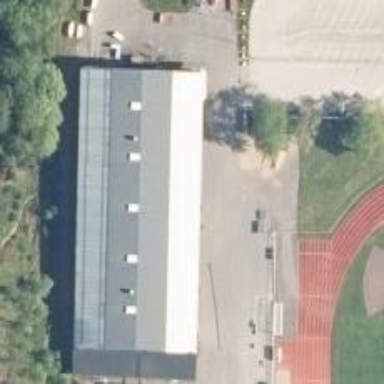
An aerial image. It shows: Building serving as sports centre for ice skating and ice hockey activities.